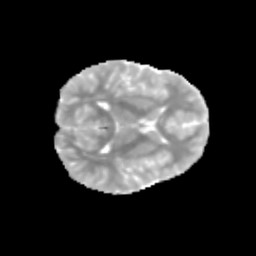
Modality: MD
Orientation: axial
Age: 10
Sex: male
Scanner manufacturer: siemens
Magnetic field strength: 3 T
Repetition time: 3.8 s
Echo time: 0.07 s